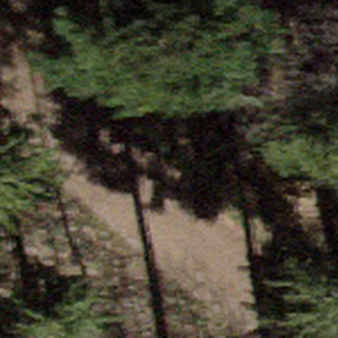
Label: other